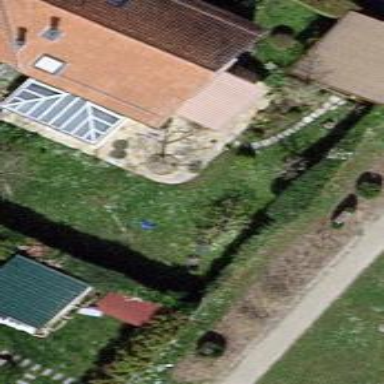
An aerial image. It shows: Garden that is leisure land.